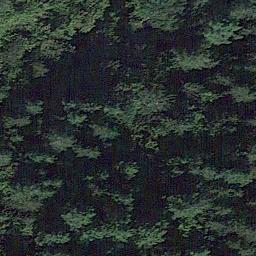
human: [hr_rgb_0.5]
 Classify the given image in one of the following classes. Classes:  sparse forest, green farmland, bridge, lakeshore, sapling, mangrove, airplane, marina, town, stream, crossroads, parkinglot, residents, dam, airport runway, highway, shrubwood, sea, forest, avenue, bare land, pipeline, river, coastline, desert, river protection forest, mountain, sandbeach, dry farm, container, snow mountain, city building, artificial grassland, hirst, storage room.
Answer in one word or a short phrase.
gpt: forest